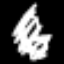
Label: chair